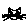
Label: cat